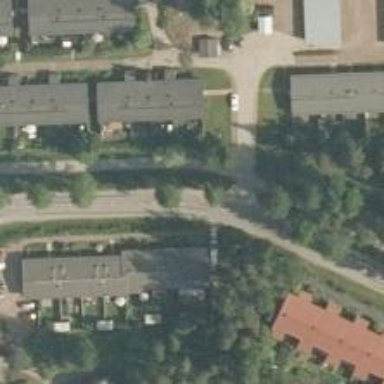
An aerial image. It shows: Asphalt cycleway.